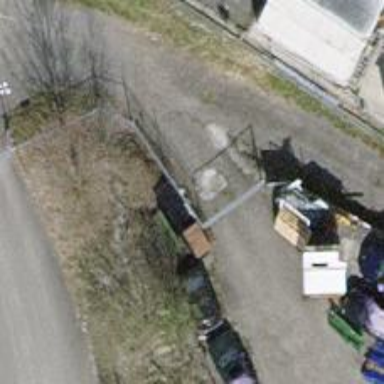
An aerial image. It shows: Fence.